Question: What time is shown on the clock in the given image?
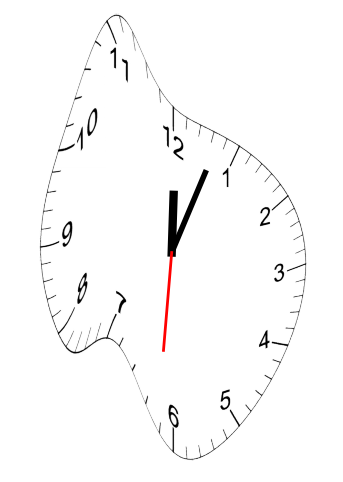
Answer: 12:03:31